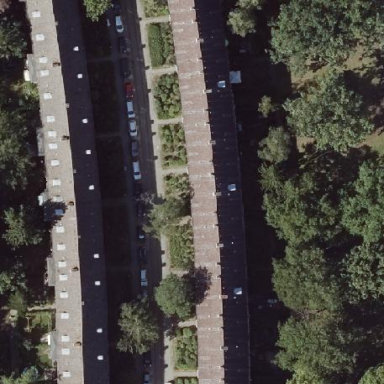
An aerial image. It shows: Hipped roof apartment building.